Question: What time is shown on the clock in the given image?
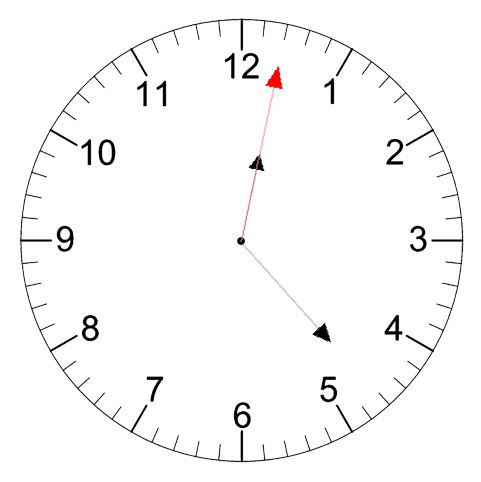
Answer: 12:23:02